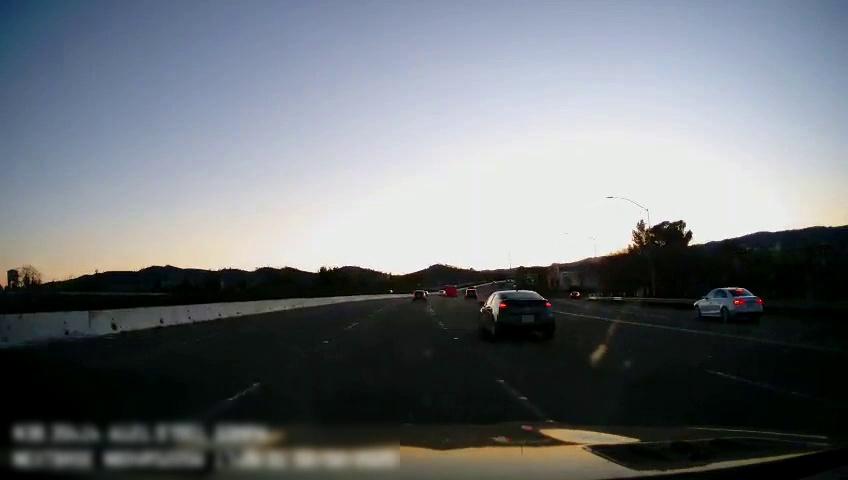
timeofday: Day
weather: Cloudy
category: Drivable Space
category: Vehicles | Car
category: Vehicles | Car
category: Vehicles | SUV
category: Vehicles | Truck
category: Vehicles | Car
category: Lanes | Current Lane
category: Lanes | Current Lane
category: Lanes | Alternate Lane
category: Lanes | Alternate Lane
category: Lanes | Alternate Lane
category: Traffic | Signs